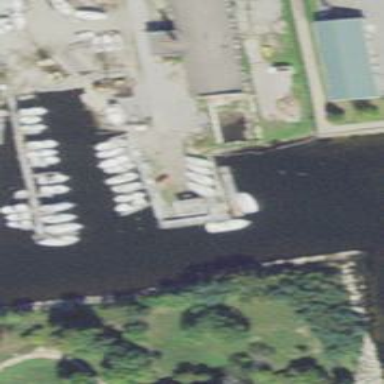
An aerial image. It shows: Marina on leisure land.